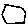
Label: hexagon